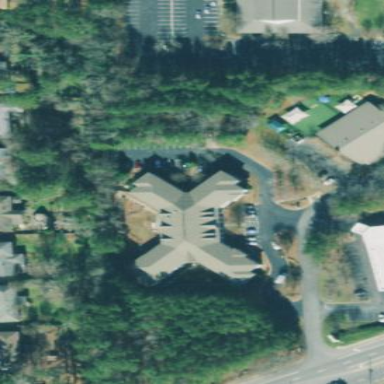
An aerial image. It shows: Building.